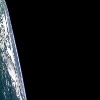
Label: space